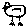
Label: bird